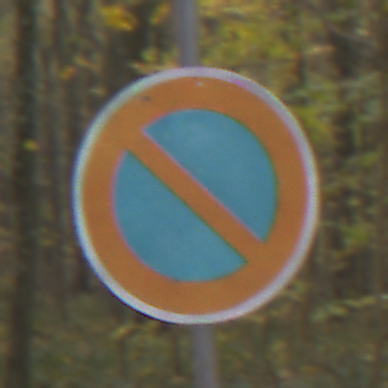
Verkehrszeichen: EingeschraenktesHalteverbot
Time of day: MorningAfternoon
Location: Outdoor (Nature)
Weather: Overcast
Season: Autumn
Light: Natural